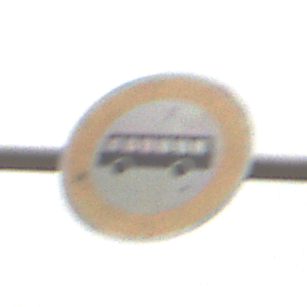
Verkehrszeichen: VerbotKraftomnibusse
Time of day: MorningAfternoon
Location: Outdoor (Nature)
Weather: Overcast
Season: NotSpecified
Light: Natural